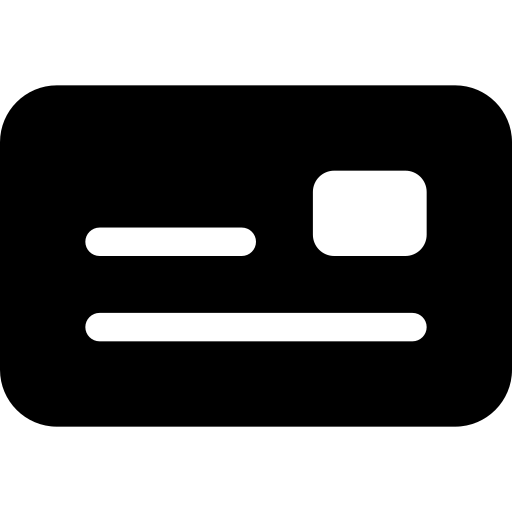
Tags: icon, FontAwesome, fa-icon, solid, money, check